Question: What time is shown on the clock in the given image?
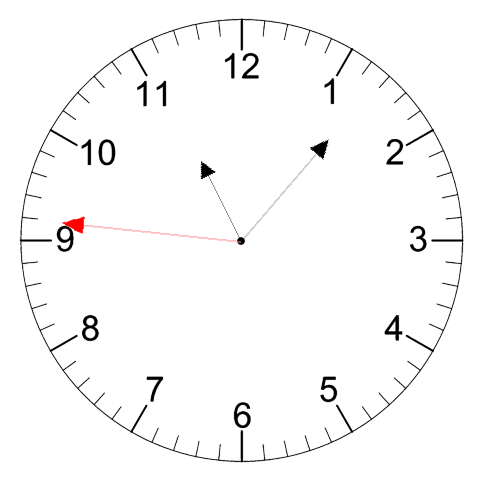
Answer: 11:06:46